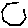
Label: hexagon